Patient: sex M, age 60
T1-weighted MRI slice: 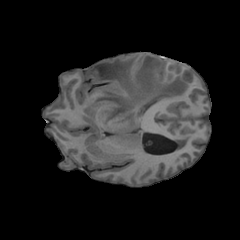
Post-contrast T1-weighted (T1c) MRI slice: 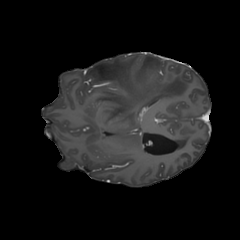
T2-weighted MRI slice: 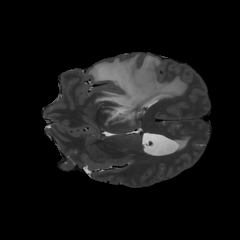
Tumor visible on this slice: yes
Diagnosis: Glioblastoma, IDH-wildtype
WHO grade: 4